Field crop: maize
Growth stage: 2
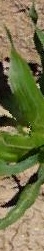
Species: maize